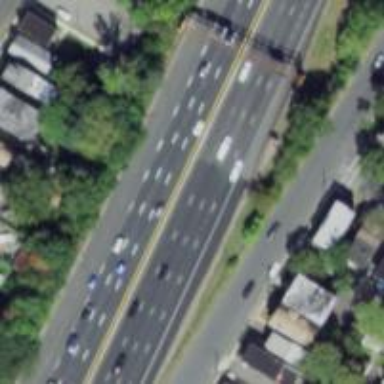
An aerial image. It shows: Urban freeway or expressway.